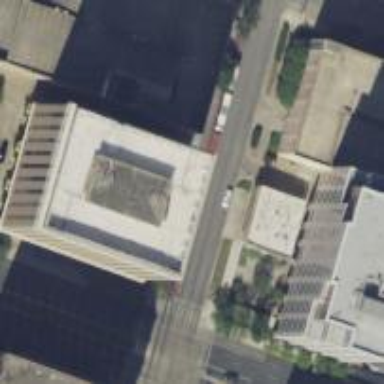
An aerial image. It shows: Office building.